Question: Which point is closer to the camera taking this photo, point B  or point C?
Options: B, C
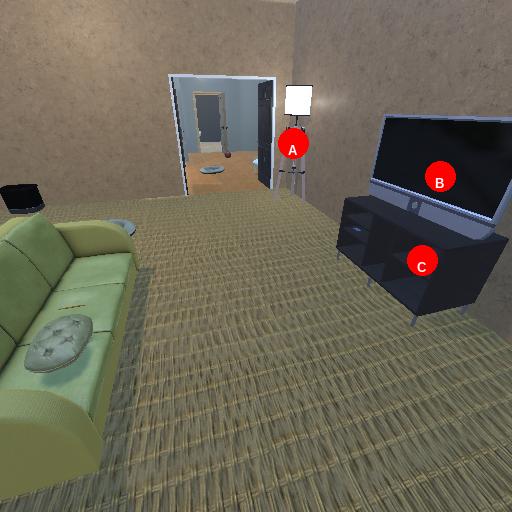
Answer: B